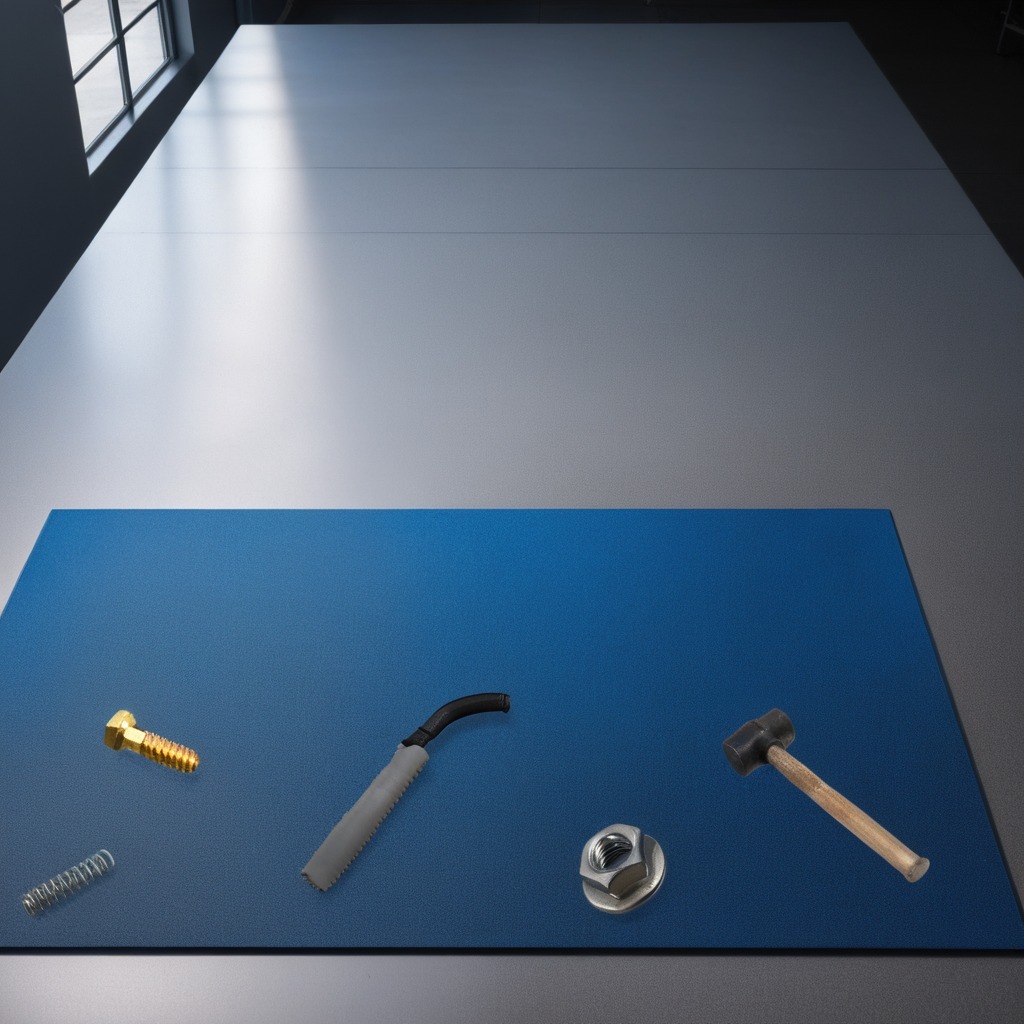
A metal machine screw, a hammer, a coiled metal spring, a handheld metal saw, and a metal nut are lying on a clean granite tabletop inside a workshop under bright overhead lighting crisp shadows high clarity worn but beneath the mat.